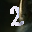
Label: 2